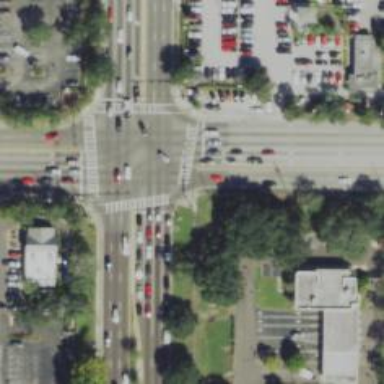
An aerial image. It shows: Marked crossing on the road.